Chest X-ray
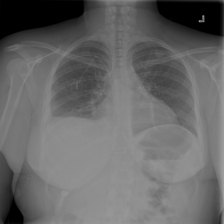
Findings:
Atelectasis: negative
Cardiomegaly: negative
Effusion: positive
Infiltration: negative
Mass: negative
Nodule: positive
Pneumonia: negative
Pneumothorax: negative
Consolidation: negative
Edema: negative
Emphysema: negative
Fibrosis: negative
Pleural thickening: negative
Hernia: negative